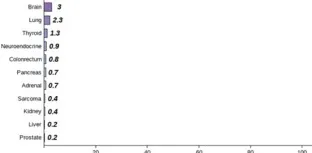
Pathological and 90-gene expression assay results of case 3. (B) The 90-gene expression assay indicated that the similarity score of bone biopsy tissue is head and neck tumor metastasis was 64.1.
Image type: chart (chart)